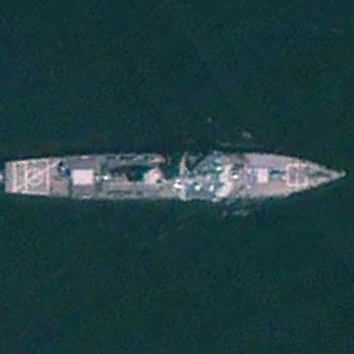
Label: destroyer